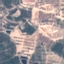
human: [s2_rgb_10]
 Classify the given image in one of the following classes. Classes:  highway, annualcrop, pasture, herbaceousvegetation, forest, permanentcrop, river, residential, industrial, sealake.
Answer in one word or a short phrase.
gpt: PermanentCrop